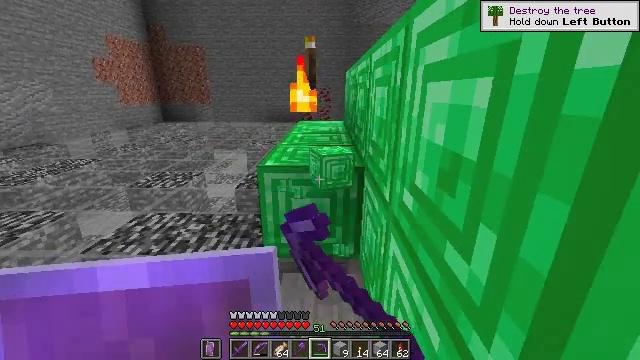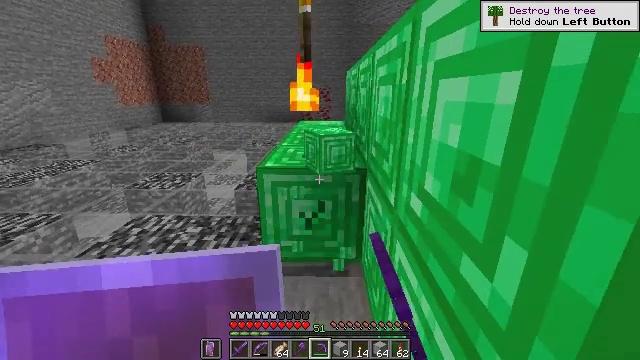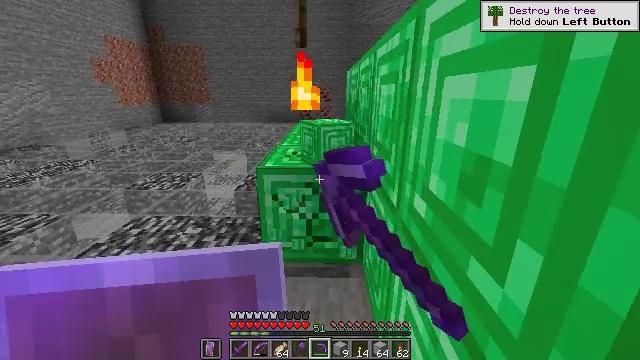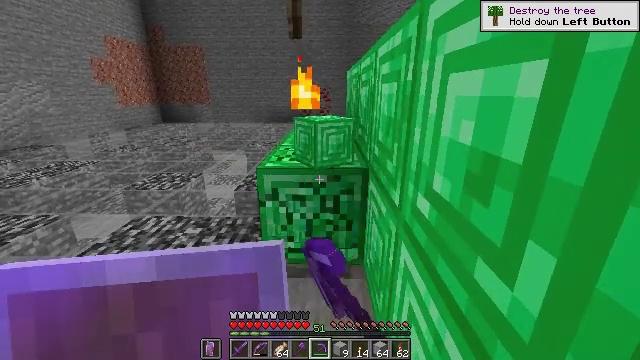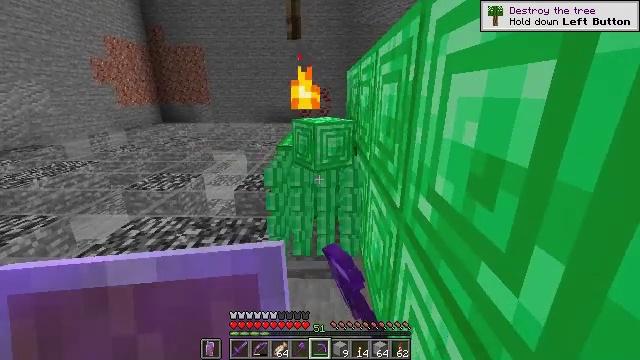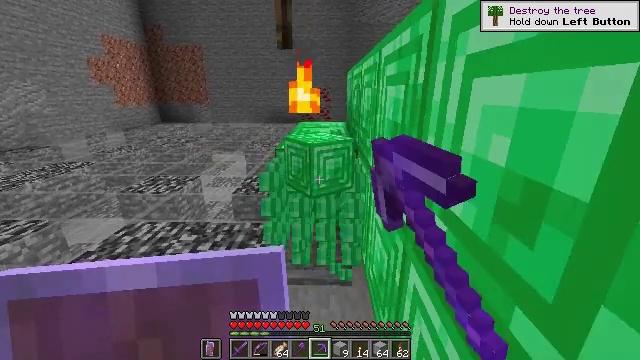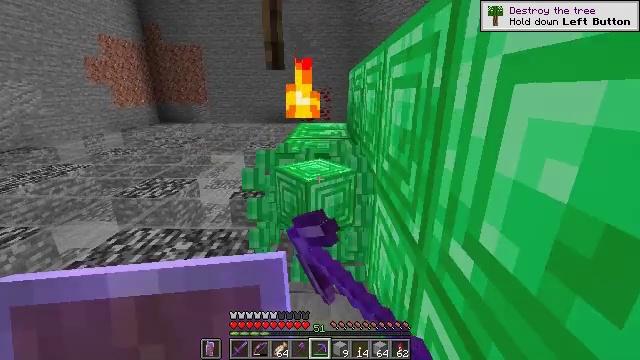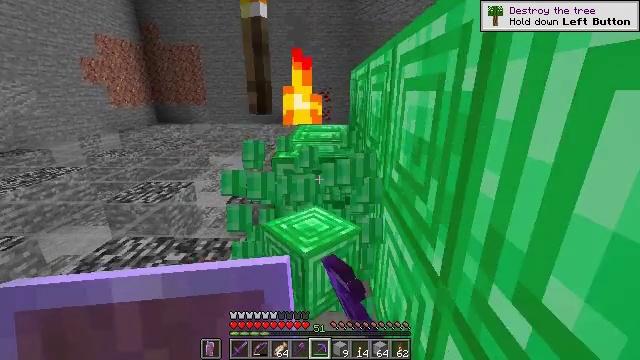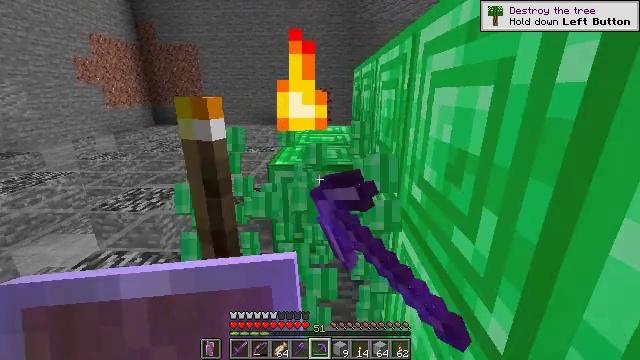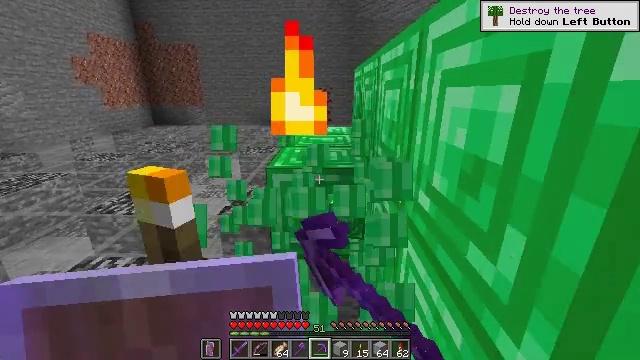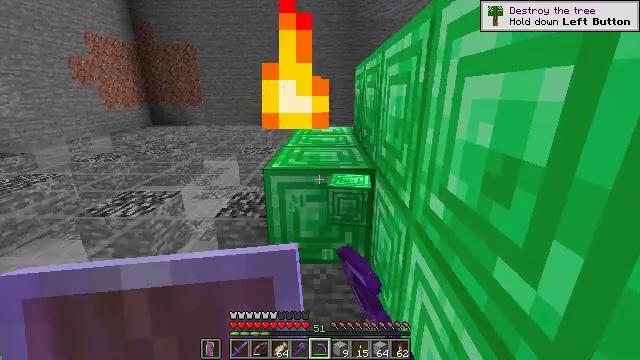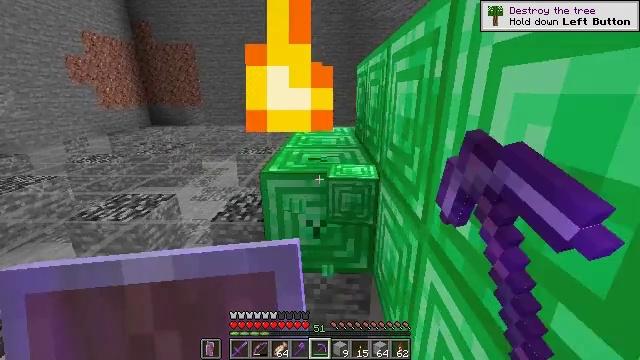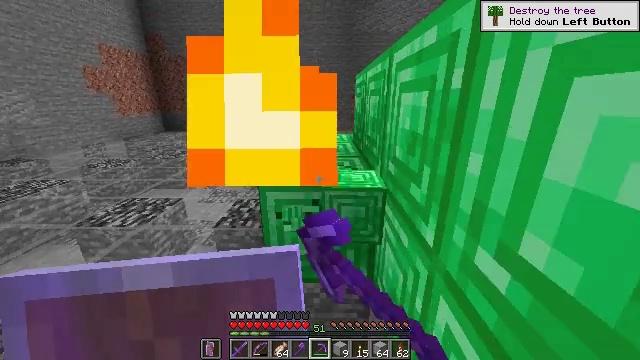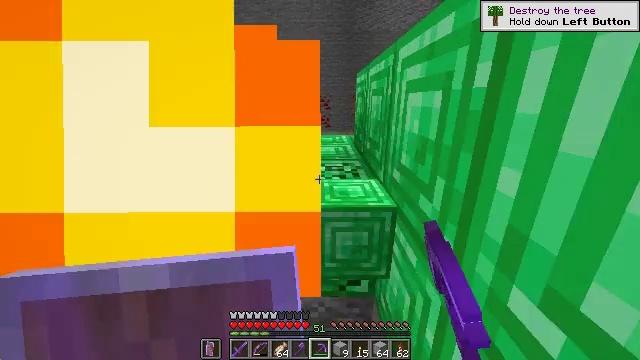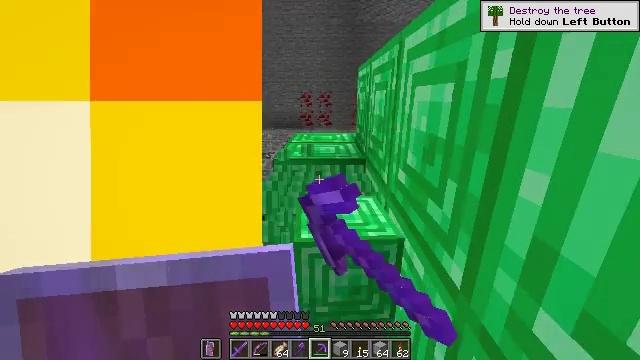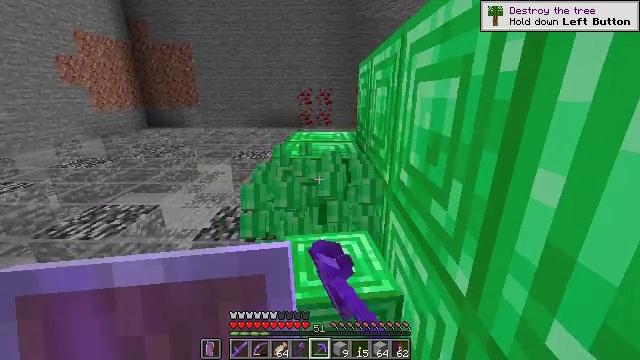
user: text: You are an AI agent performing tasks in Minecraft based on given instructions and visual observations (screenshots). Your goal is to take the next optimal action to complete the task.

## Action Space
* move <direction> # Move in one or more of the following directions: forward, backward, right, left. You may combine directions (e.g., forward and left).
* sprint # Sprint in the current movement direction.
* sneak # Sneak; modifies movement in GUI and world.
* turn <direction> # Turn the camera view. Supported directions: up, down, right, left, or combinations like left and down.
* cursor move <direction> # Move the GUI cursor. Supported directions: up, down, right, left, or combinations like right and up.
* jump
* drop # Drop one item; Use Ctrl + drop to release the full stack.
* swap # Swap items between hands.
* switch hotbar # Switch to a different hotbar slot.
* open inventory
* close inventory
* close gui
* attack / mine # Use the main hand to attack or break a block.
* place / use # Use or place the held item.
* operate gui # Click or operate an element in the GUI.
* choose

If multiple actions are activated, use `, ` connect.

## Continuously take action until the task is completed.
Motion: motion action
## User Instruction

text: Attack the emerald block with a tool.
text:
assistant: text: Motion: attack / mine
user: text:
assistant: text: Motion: attack / mine
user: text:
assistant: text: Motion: attack / mine
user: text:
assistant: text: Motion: move forward, attack / mine
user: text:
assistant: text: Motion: move forward, attack / mine
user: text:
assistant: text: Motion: move forward, attack / mine
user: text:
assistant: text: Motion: move forward, attack / mine
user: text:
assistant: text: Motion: move forward, attack / mine
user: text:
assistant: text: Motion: attack / mine
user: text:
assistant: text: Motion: move forward, attack / mine
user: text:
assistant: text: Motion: move forward, attack / mine
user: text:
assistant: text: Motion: attack / mine
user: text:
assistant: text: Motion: attack / mine
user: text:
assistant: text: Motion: attack / mine
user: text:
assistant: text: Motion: attack / mine
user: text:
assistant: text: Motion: attack / mine
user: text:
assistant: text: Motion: move left, attack / mine
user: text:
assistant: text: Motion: move left, attack / mine
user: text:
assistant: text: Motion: move left, attack / mine
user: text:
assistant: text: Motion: move forward and move left, turn right, attack / mine
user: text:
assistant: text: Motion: move forward, turn right, attack / mine
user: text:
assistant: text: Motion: move forward, attack / mine
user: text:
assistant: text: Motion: move forward, attack / mine
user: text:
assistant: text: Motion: turn right, attack / mine
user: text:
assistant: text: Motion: turn right and up, attack / mine
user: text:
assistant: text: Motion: turn right, attack / mine
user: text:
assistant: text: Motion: attack / mine
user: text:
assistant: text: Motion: attack / mine
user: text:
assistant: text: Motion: attack / mine
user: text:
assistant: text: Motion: move forward, attack / mine